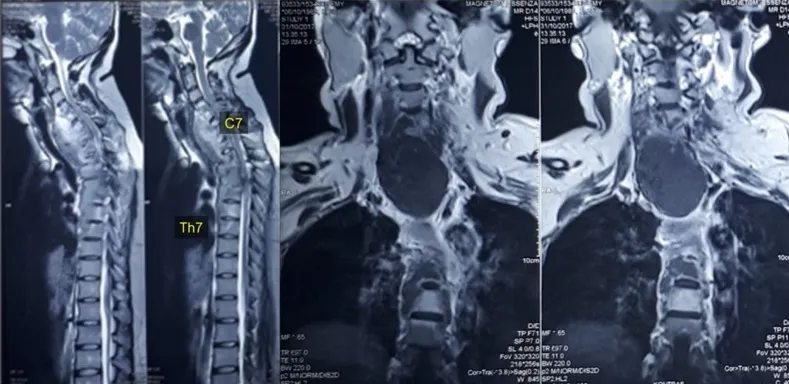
Sagittal cervicothoracic MR images demonstrated pathologic contrast enhancement on C4 to T7 segments along with vertebral body involvement and spinal canal compression at the level of C4 to T4. From coronal MR images, a large paravertebral abscess was presented anteriorly.
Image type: radiology (mri)